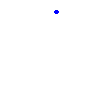
Particle: pion